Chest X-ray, AP view. Patient: 48 years old, sex M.
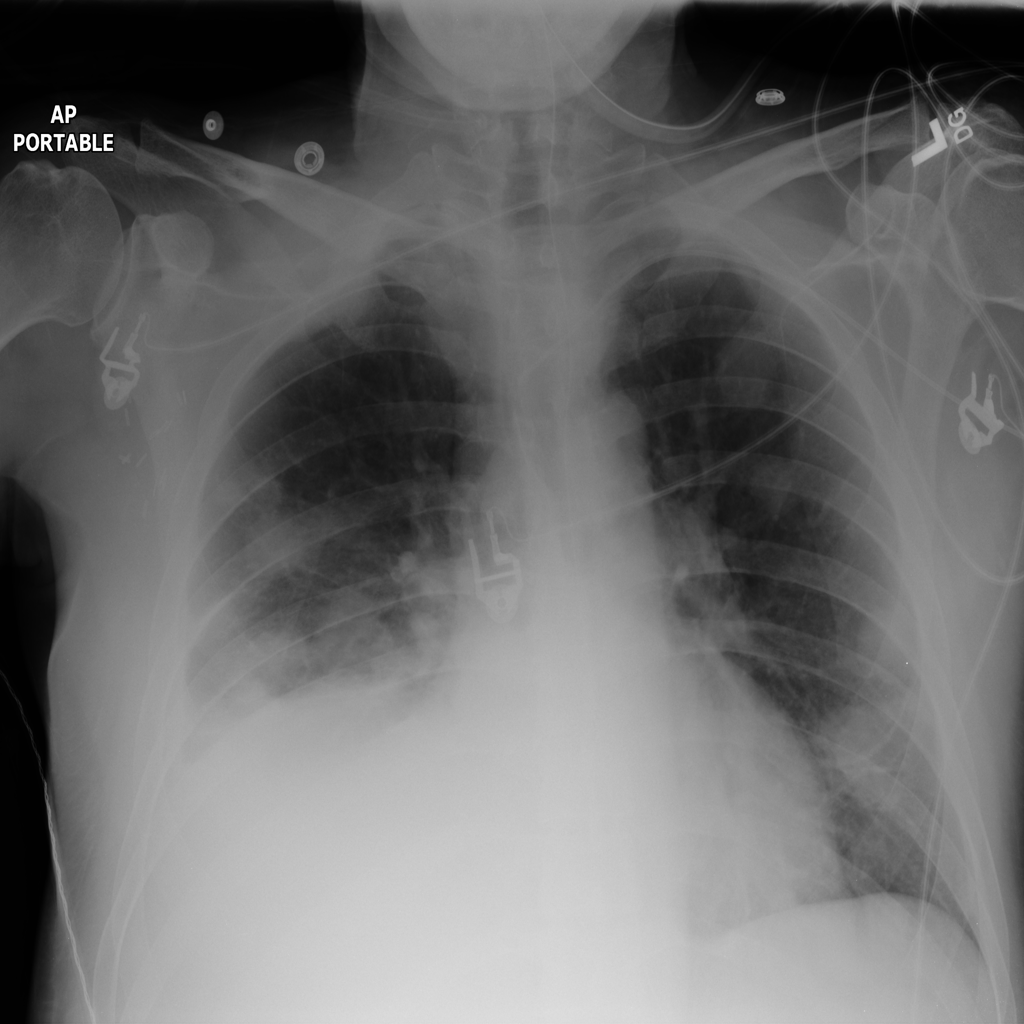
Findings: Effusion, Nodule